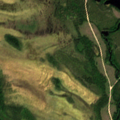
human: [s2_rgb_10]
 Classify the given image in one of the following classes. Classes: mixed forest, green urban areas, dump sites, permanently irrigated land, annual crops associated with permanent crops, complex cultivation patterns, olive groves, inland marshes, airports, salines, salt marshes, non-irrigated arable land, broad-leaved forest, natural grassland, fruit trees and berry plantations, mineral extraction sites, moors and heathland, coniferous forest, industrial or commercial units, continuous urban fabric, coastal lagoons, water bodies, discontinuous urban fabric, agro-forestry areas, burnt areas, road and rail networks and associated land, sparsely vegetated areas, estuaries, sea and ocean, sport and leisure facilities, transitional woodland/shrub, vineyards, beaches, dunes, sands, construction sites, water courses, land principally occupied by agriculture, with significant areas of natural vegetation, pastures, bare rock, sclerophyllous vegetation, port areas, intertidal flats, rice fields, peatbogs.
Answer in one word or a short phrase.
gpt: coniferous forest, peatbogs